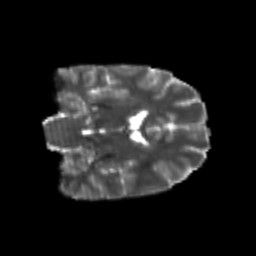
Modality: T2w
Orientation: coronal
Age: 23
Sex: female
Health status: healthy
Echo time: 0.074 s